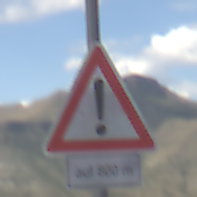
Verkehrszeichen: Gefahrenstelle
Zusatzzeichen unten: LaengeEinerStrecke5
Umgebung: Outdoor, Nature
Tageszeit: Midday
Wetter: PartlyCloudy
Licht: Natural
Jahreszeit: NotSpecified
Kontrast: LowContrast